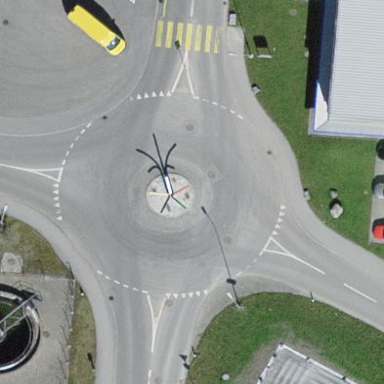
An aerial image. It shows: Roundabout on residential road.